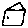
Label: house